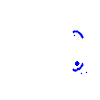
Particle: kaon